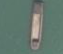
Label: Sand_carrier